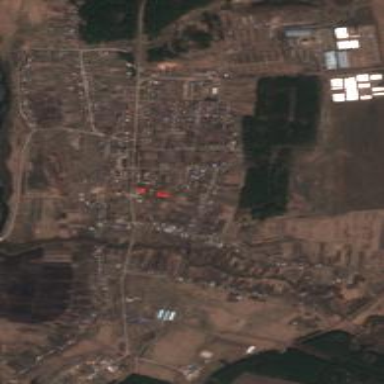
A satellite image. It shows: Residential area in village.